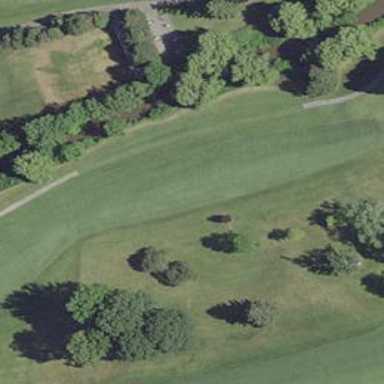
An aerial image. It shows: Grassy area designated as golf fairway.